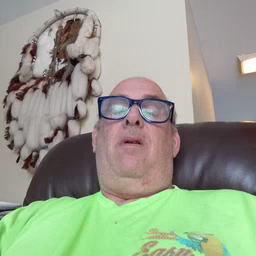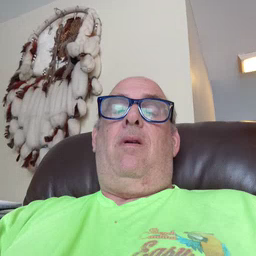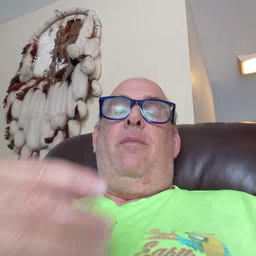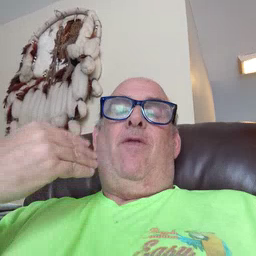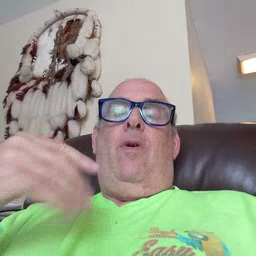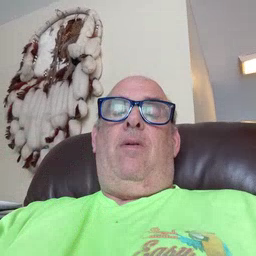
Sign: before